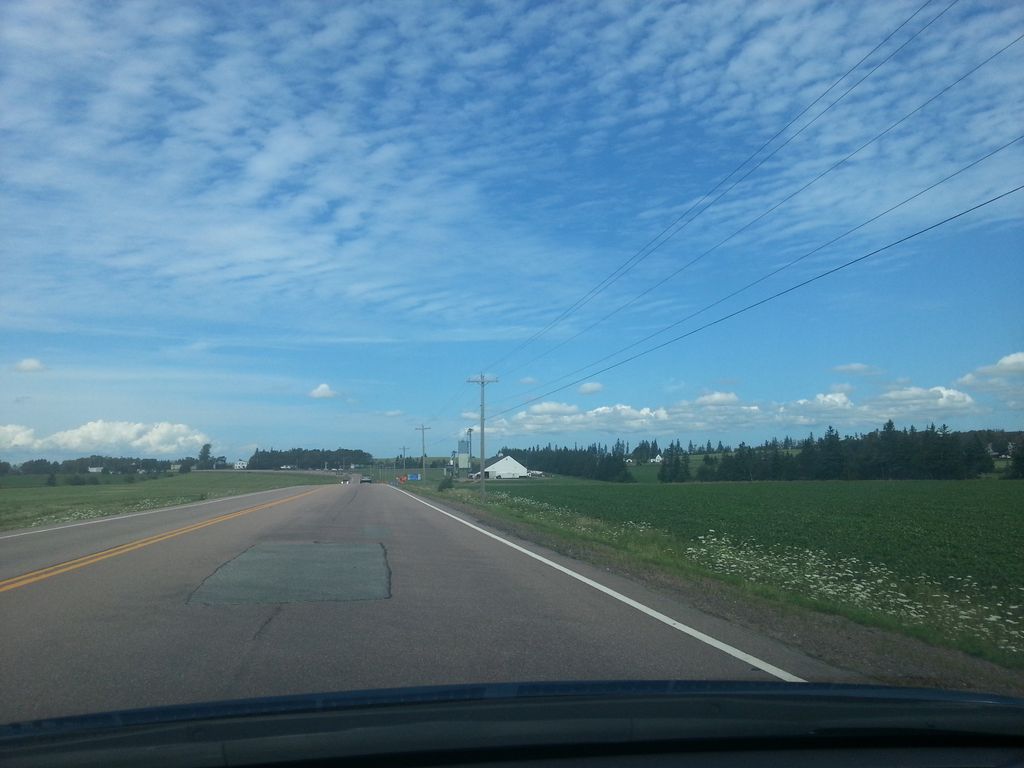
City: charlottetown